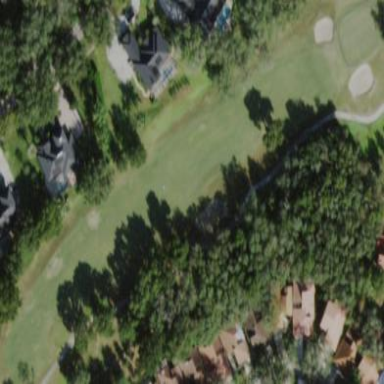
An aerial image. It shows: Golf fairway in the image.